Field crop: maize
Growth stage: 2
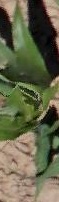
Species: maize